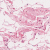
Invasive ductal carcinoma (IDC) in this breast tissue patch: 0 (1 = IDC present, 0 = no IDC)